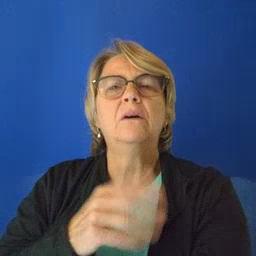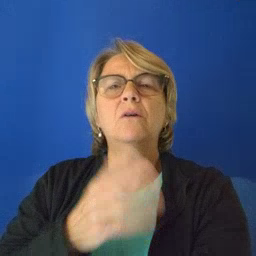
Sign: think